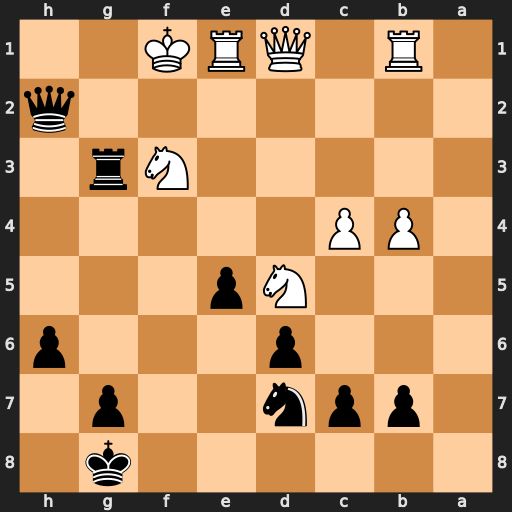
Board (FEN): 6k1/1ppn2p1/3p3p/3Np3/1PP5/5Nr1/7q/1R1QRK2
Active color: b
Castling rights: -
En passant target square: -
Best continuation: Qg2#